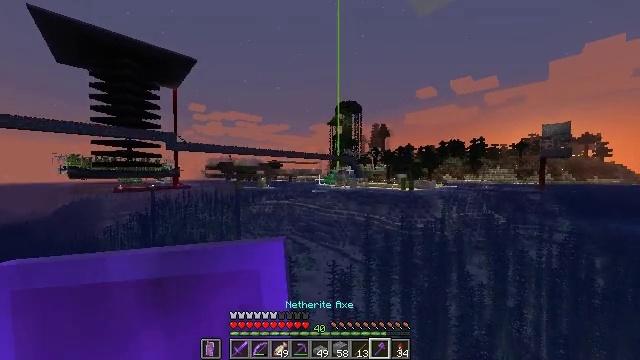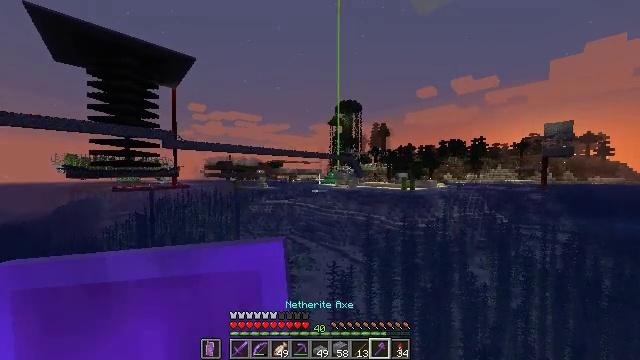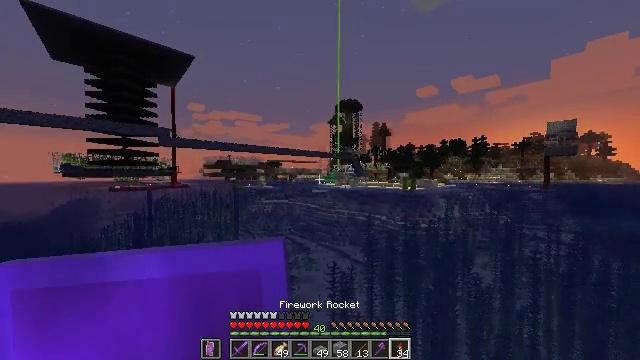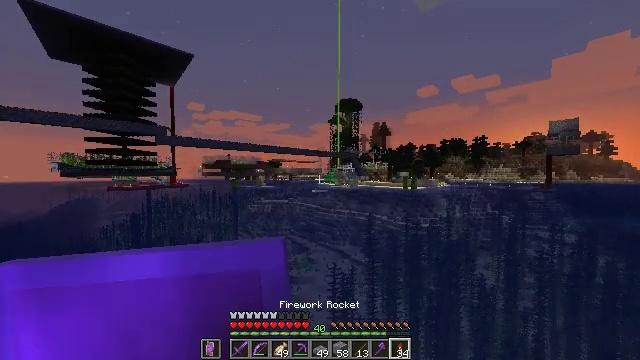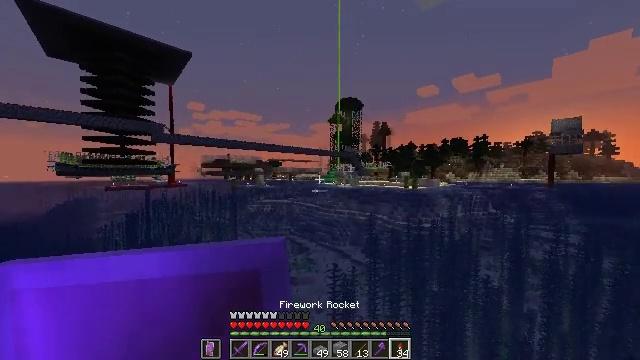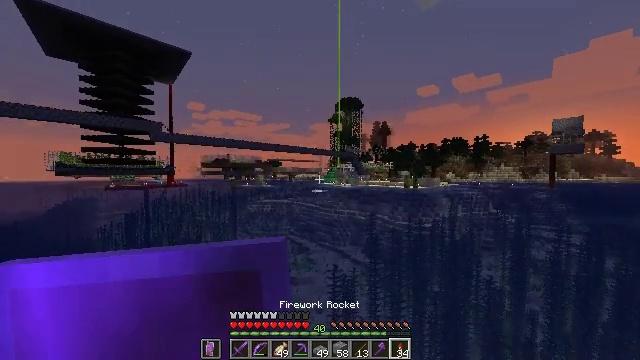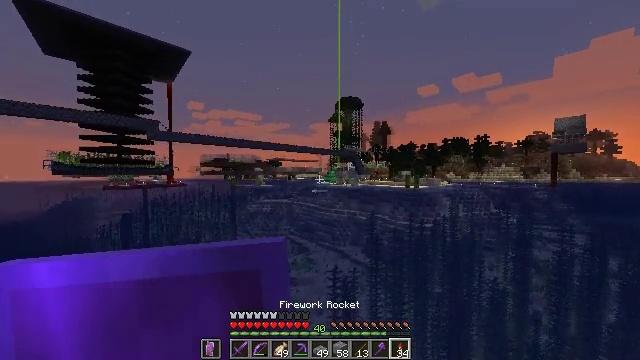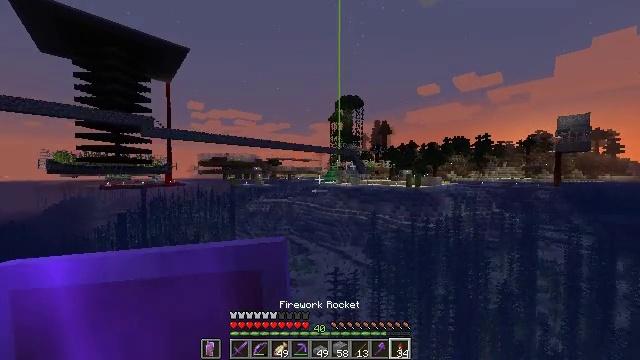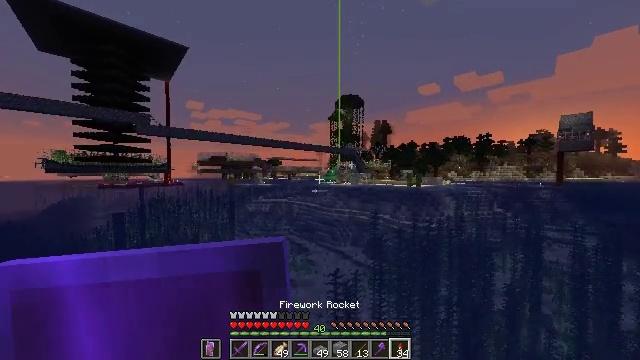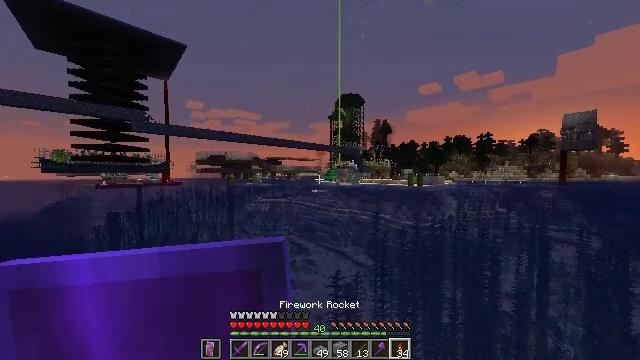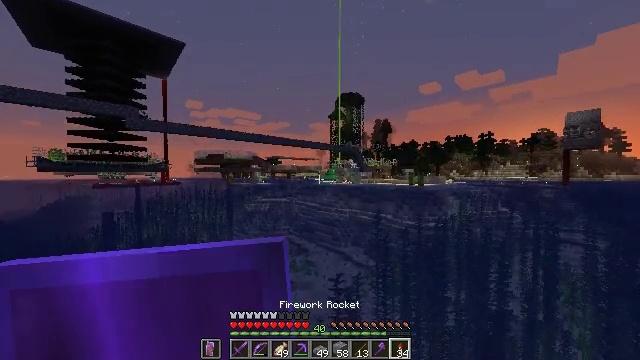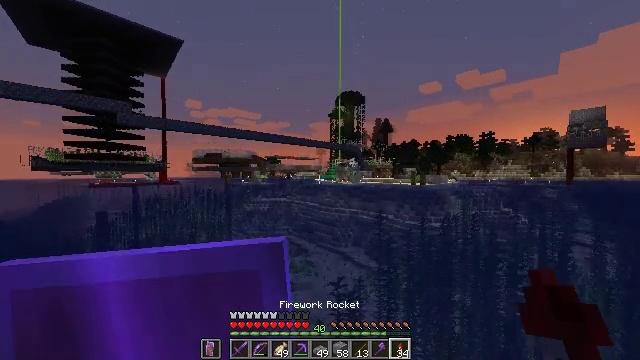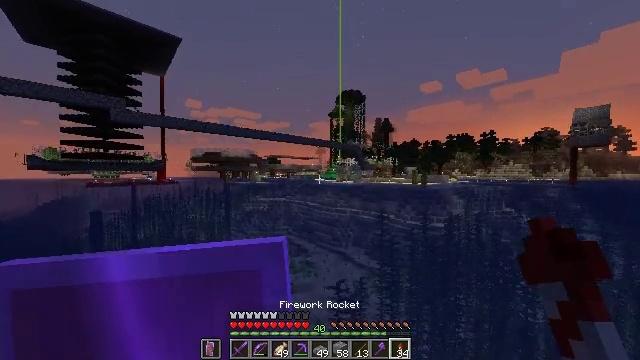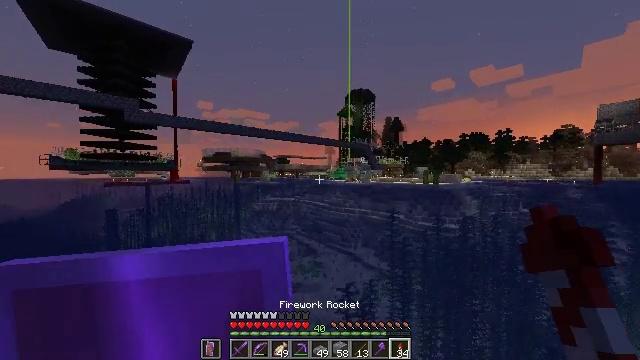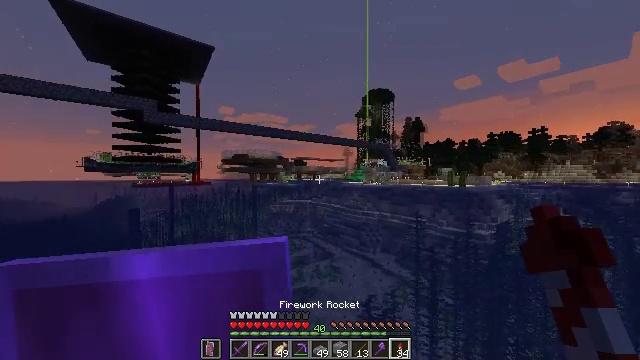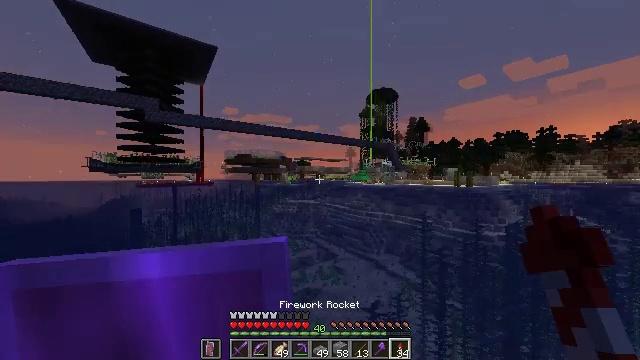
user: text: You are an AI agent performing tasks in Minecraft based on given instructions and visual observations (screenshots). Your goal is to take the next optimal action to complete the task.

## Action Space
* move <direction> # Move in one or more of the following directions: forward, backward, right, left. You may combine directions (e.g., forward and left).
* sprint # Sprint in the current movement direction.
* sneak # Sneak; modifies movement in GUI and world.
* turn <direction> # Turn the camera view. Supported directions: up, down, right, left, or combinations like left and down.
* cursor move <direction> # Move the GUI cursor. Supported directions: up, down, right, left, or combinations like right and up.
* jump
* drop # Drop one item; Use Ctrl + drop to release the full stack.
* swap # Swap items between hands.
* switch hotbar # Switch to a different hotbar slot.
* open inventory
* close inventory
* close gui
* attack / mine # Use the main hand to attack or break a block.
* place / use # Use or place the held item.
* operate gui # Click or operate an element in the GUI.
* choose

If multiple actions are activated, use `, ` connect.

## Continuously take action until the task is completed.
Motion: motion action
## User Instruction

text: Open the crafting table and make a stonecutter.
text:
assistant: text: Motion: move forward, sprint, jump
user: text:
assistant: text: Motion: move forward, sprint, jump
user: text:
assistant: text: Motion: move forward, sprint, jump
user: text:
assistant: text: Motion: move forward, sprint, jump
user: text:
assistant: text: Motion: move forward, sprint, jump
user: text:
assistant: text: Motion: move forward, sprint, jump
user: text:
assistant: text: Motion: move forward, sprint, jump
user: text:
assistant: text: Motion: move forward, sprint, jump
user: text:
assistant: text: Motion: move forward, sprint, jump
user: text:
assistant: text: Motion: move forward, sprint, jump
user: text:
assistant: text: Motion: move forward, sprint, jump
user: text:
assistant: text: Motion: move forward, sprint, jump
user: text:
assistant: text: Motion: move forward, sprint, turn left, jump
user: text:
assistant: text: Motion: move forward, sprint, turn left, jump
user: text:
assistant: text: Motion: move forward, sprint, jump
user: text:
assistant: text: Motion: move forward, sprint, jump
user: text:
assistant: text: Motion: move forward, sprint, jump
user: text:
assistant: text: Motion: move forward, sprint, jump
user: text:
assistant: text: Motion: move forward, sprint, jump
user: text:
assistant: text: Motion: move forward, sprint, jump
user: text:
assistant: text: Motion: move forward, sprint, use / place, jump
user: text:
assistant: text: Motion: move forward, sprint, use / place, jump
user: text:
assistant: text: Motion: move forward, sprint, use / place, jump
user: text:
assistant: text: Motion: move forward, sprint, jump
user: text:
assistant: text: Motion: move forward, sprint, jump
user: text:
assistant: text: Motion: move forward, sprint, jump
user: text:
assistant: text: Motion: move forward, sprint, jump
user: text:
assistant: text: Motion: move forward, sprint, jump
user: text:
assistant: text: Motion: move forward, sprint, turn left and up, jump
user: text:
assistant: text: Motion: move forward, sprint, turn left, jump